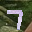
Label: 7